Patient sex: M
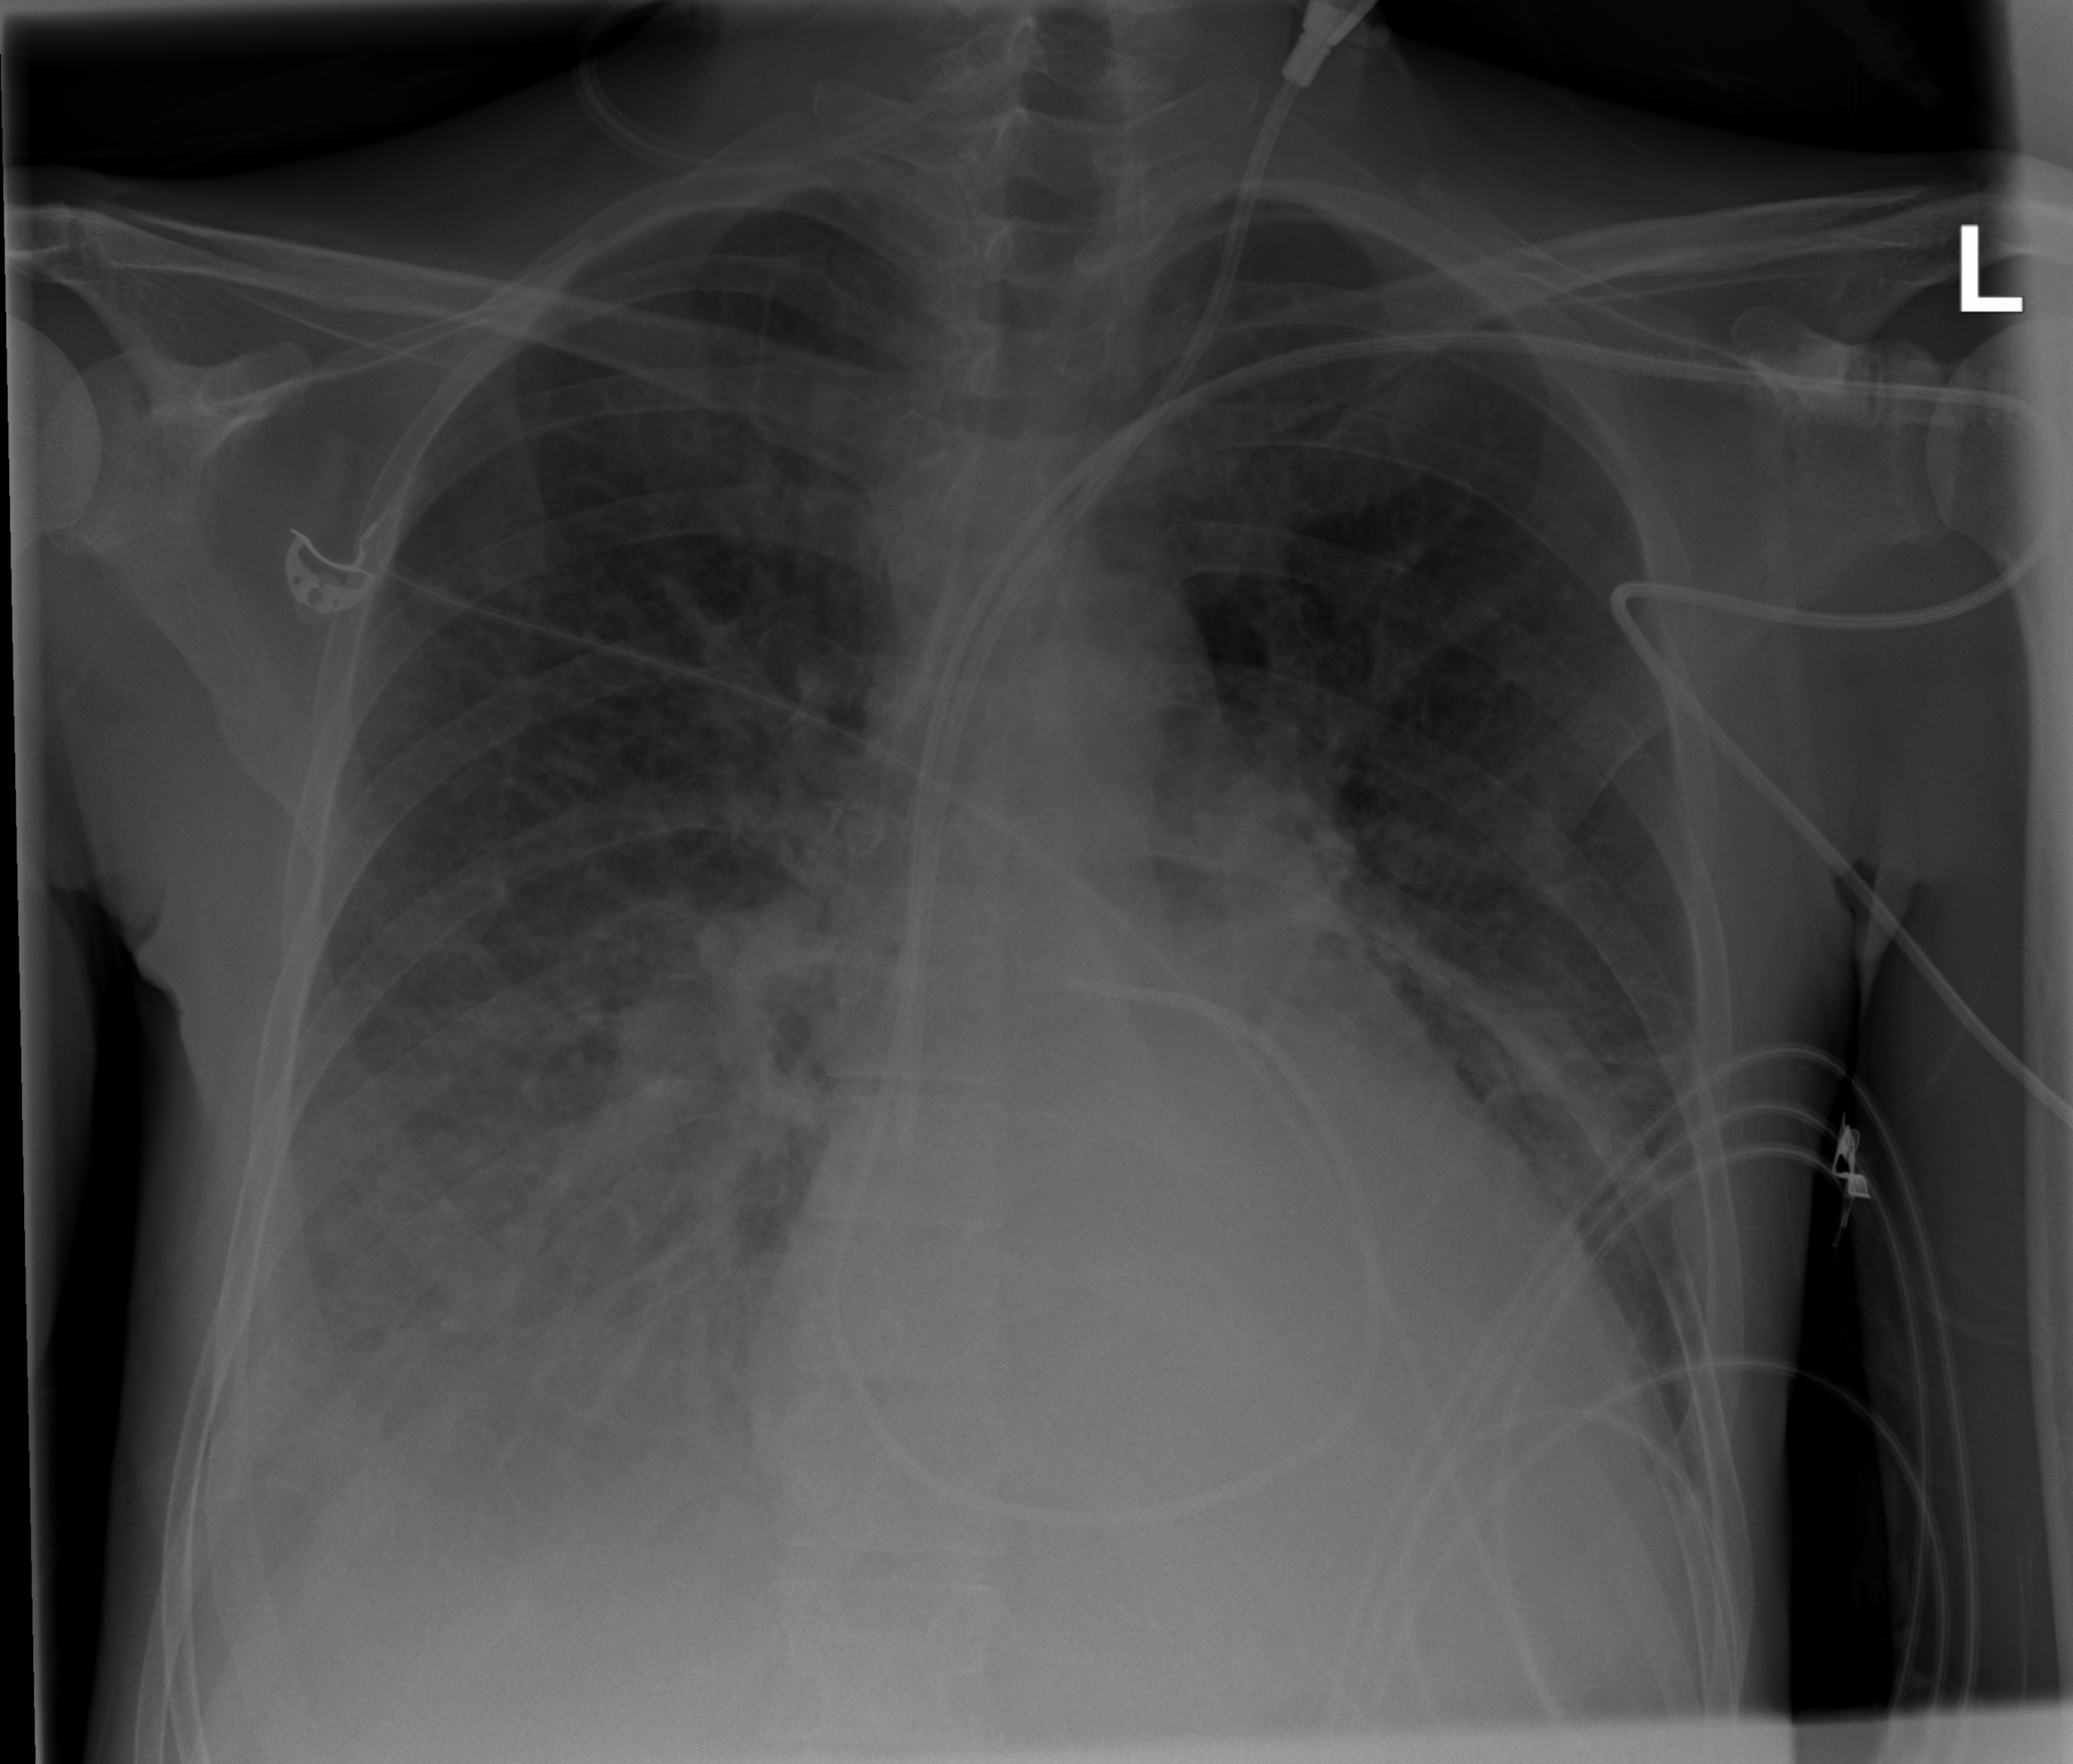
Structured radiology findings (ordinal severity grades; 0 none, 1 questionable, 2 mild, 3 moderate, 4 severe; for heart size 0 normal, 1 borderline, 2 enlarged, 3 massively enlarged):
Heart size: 1
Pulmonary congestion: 0
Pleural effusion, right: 2
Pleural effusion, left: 2
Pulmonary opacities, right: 0
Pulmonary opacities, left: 0
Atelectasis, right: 3
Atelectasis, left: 2